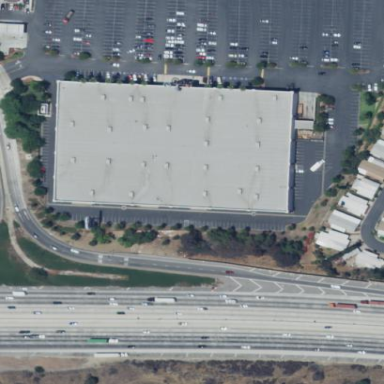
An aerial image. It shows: Retail building.